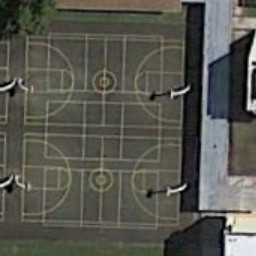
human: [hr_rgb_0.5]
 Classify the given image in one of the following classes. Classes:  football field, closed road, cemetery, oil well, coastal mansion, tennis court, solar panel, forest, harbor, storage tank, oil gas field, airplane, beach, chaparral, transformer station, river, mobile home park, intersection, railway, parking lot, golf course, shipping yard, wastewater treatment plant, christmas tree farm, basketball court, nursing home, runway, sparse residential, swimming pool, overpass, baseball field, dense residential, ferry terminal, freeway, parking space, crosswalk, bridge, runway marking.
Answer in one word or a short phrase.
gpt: basketball court